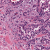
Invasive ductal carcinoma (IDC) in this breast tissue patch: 1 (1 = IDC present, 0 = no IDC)